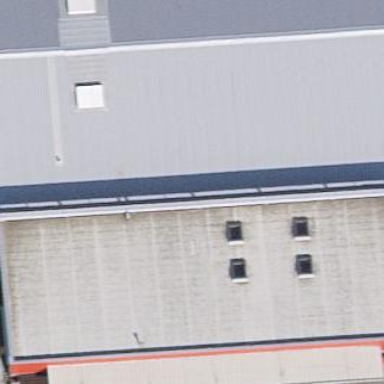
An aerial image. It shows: Industrial building.